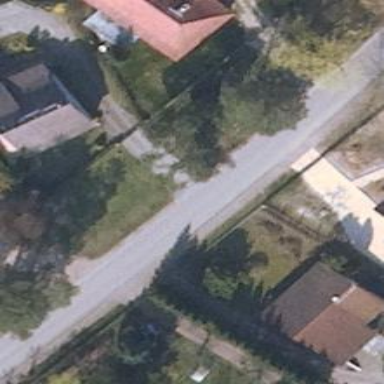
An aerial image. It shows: Driveway.